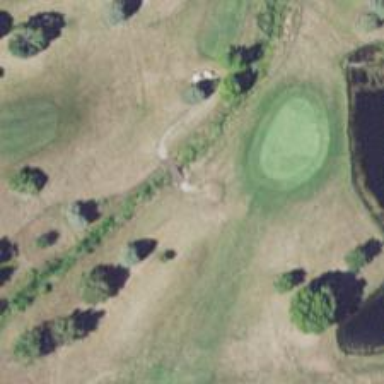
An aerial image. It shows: Path for both roads and golfers.